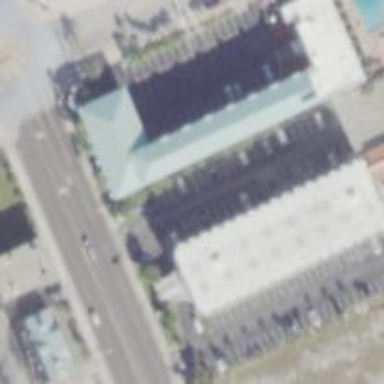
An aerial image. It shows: Hotel building.